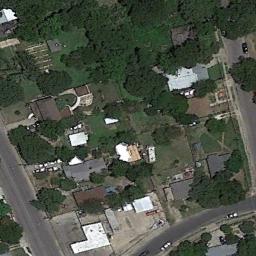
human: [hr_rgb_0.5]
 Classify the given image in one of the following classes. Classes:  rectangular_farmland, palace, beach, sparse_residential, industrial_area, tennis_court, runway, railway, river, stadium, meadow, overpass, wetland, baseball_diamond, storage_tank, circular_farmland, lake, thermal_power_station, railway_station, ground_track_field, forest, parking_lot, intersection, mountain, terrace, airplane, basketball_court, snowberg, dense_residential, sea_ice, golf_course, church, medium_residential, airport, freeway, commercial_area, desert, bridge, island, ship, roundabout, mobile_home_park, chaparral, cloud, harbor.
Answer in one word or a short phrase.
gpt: medium_residential